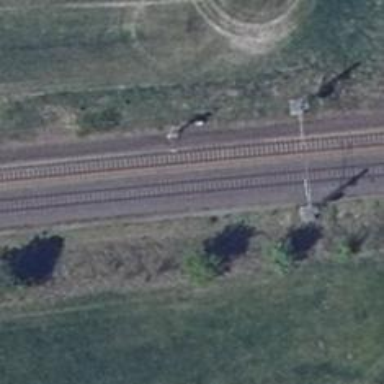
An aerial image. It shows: Railway signal.